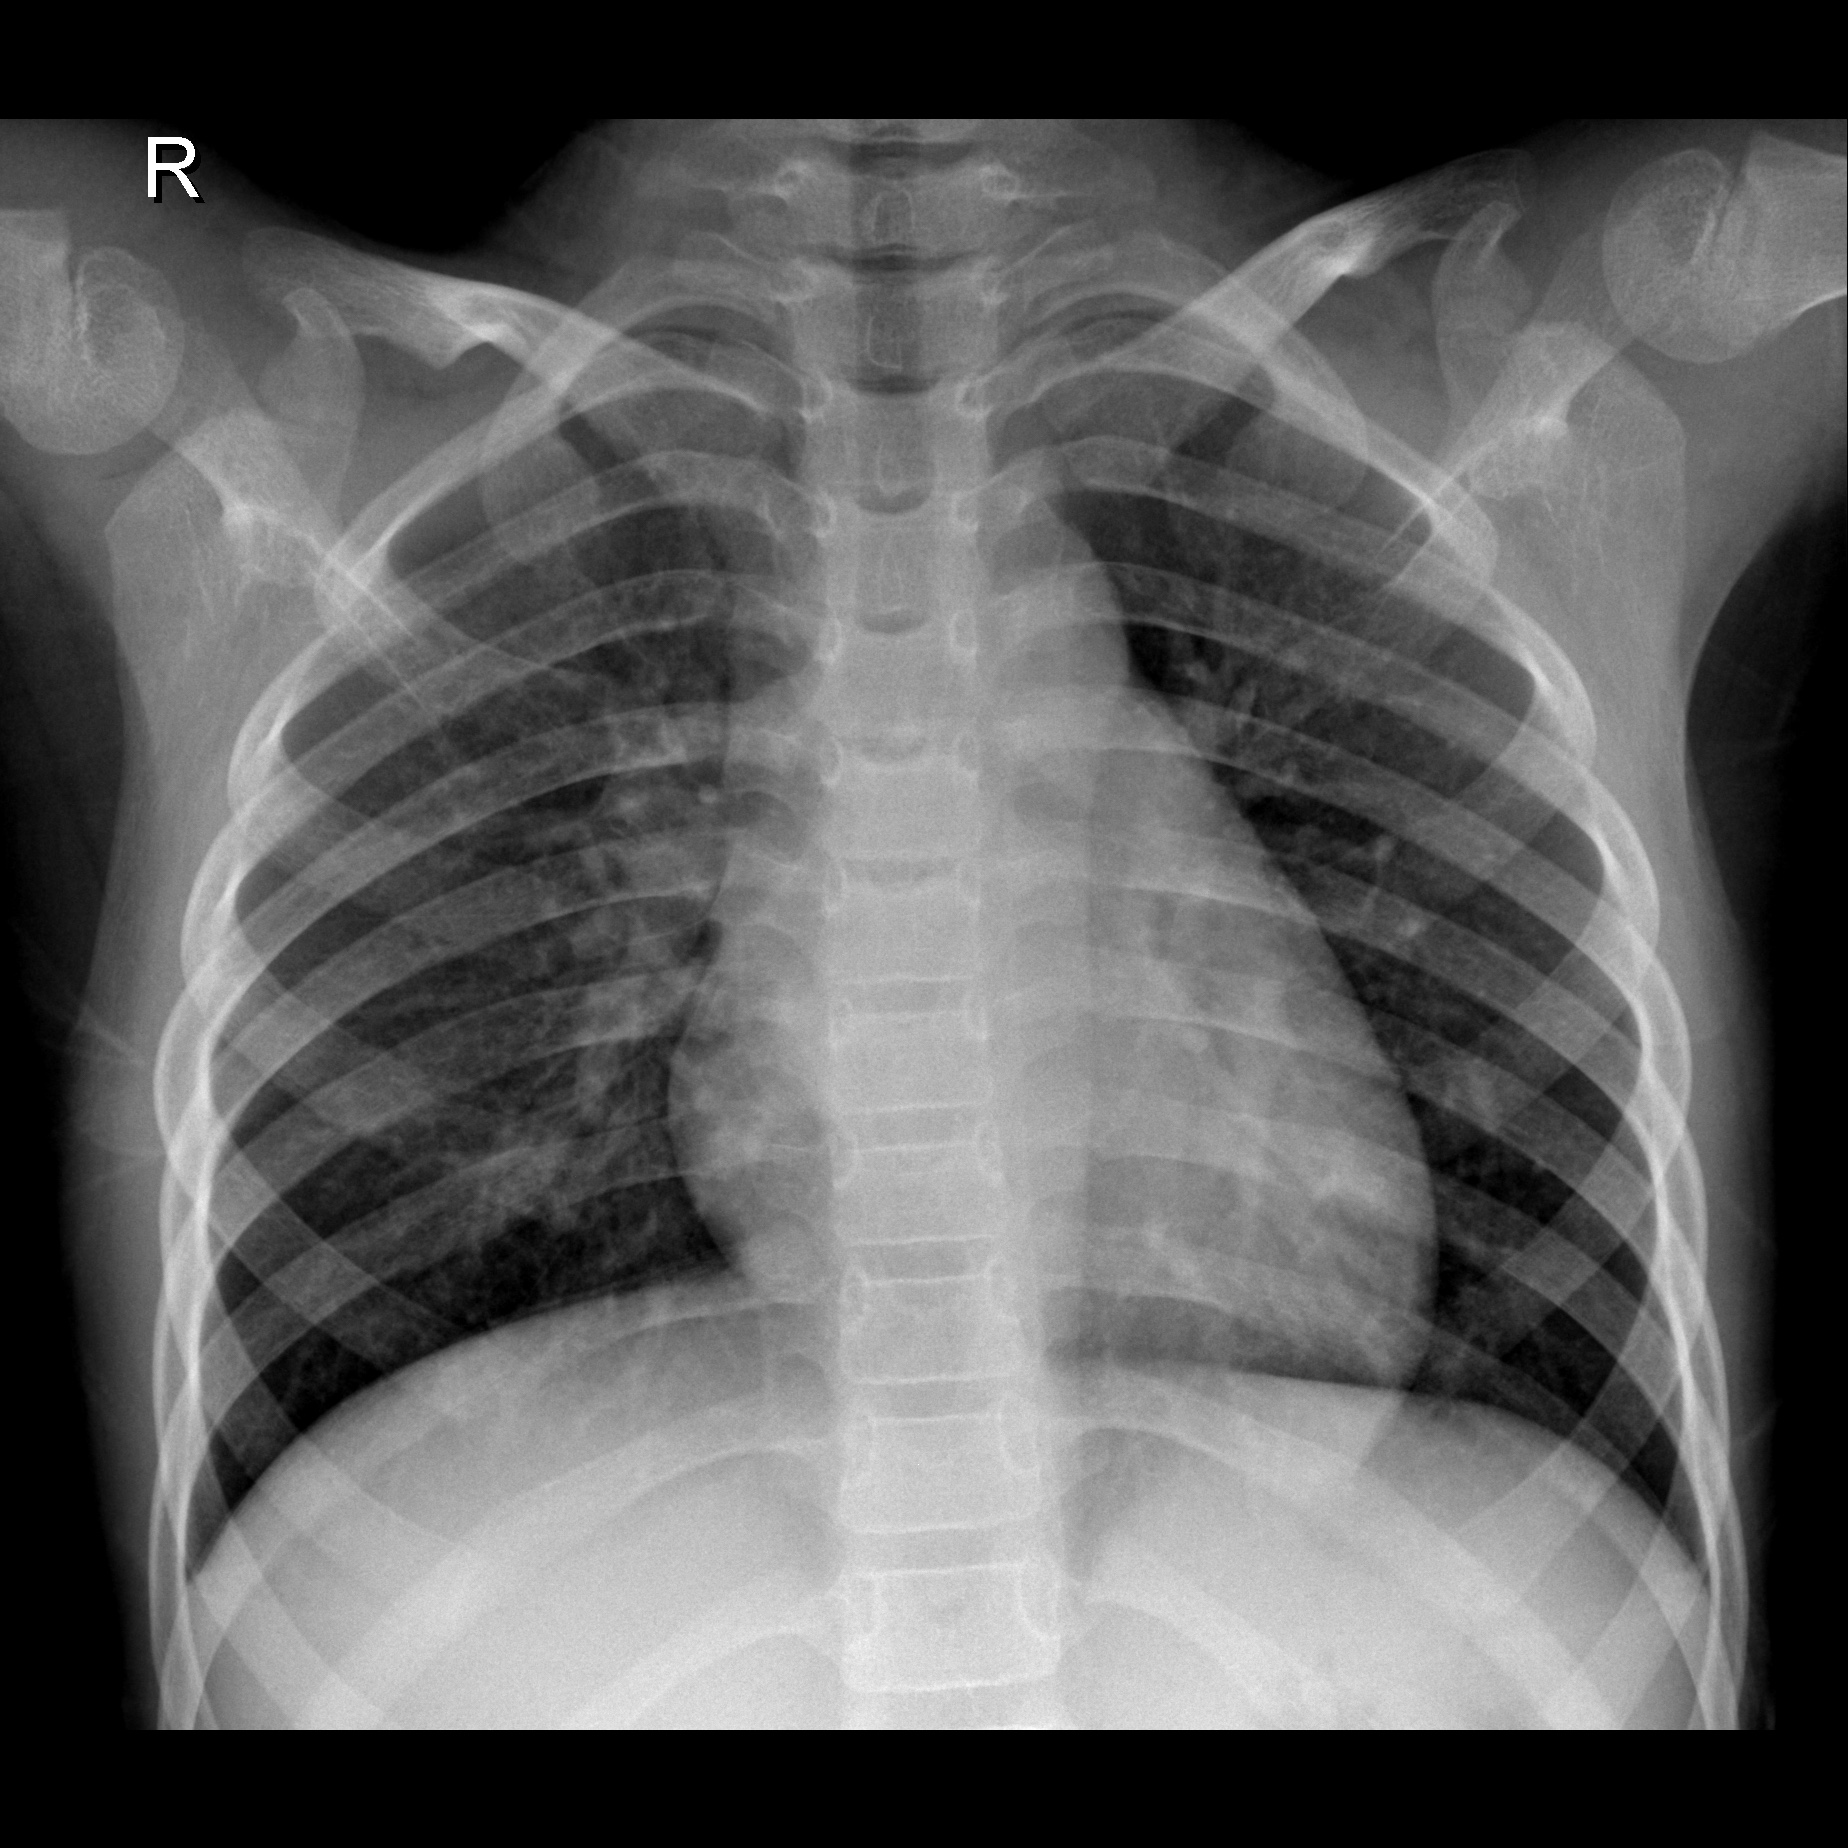
Diagnosis: NORMAL